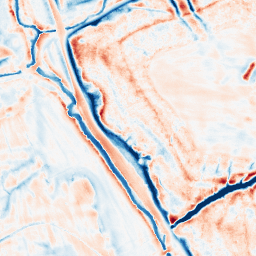
Category: edge_preserving
Decomposition family: bilateral
Decomposition parameters: d: 21
sigma_color: 50
sigma_space: 150
Upsampling method: bicubic_16x
Upsampling parameters: scale: 16
Upsampling scale: 16